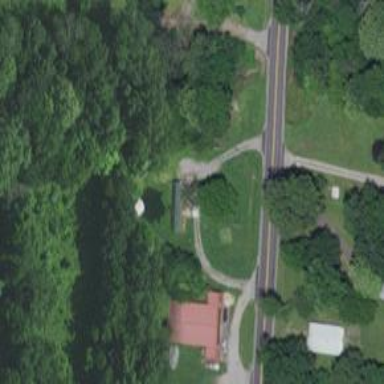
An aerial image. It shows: Driveway leading to service road.